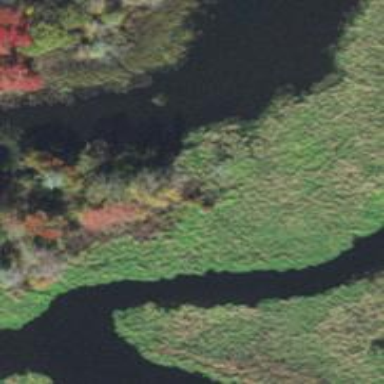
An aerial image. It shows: Wetland area.